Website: walmart
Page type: payment
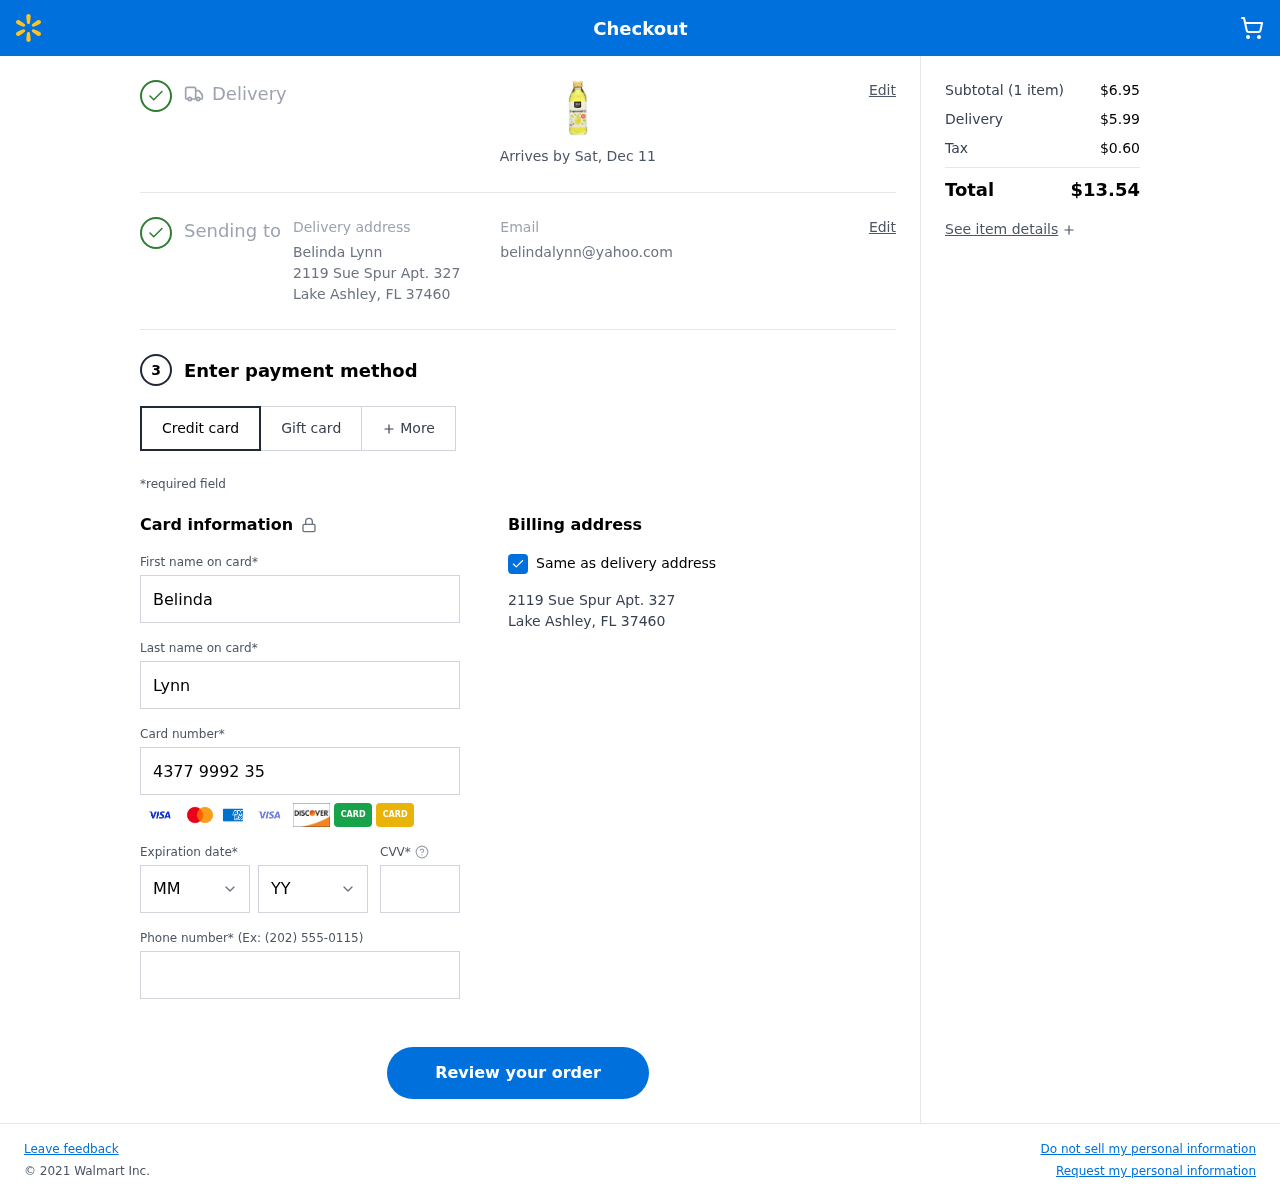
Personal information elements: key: PII_CARD_CVV
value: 858
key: PII_CARD_EXPIRY_MONTH
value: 12
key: PII_CARD_EXPIRY_YEAR
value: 27
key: PII_CARD_NUMBER
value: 4377 9992 3588 9789
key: PII_CITY
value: Lake Ashley
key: PII_EMAIL
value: belindalynn@yahoo.com
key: PII_FIRSTNAME
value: Belinda
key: PII_FULLNAME
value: Belinda Lynn
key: PII_LASTNAME
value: Lynn
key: PII_PHONE
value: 3664560138
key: PII_POSTCODE
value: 37460
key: PII_STATE_ABBR
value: FL
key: PII_STREET
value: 2119 Sue Spur Apt. 327
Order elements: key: ORDER_DELIVERY_DATE
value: Arrives by Sat, Dec 11
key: ORDER_NUM_ITEMS
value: (1 item)
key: ORDER_SUBTOTAL
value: $6.95
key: ORDER_SHIPPING_COST
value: $5.99
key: ORDER_TAX
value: $0.60
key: ORDER_TOTAL
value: $13.54